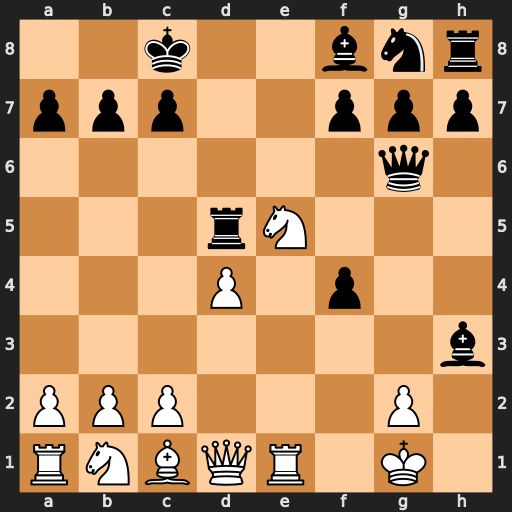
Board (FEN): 2k2bnr/ppp2ppp/6q1/3rN3/3P1p2/7b/PPP3P1/RNBQR1K1
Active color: w
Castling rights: -
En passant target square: -
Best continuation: Nxg6